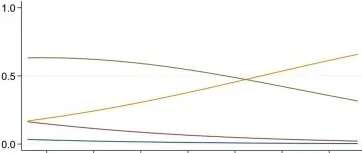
A; Association between age and grade for wasp venom allergic patients.
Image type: chart (chart)